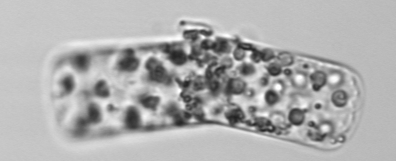
Label: Guinardia_flaccida